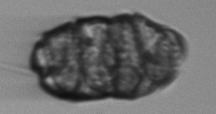
Label: Margalefidinium